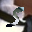
Label: 5